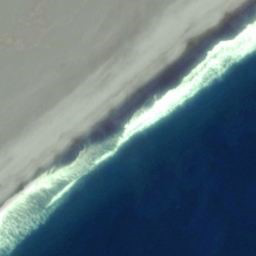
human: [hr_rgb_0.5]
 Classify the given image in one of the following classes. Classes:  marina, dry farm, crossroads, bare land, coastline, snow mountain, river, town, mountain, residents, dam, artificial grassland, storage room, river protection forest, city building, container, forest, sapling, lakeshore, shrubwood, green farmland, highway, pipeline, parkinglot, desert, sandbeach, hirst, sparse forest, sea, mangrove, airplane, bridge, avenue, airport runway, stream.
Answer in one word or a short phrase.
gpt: coastline